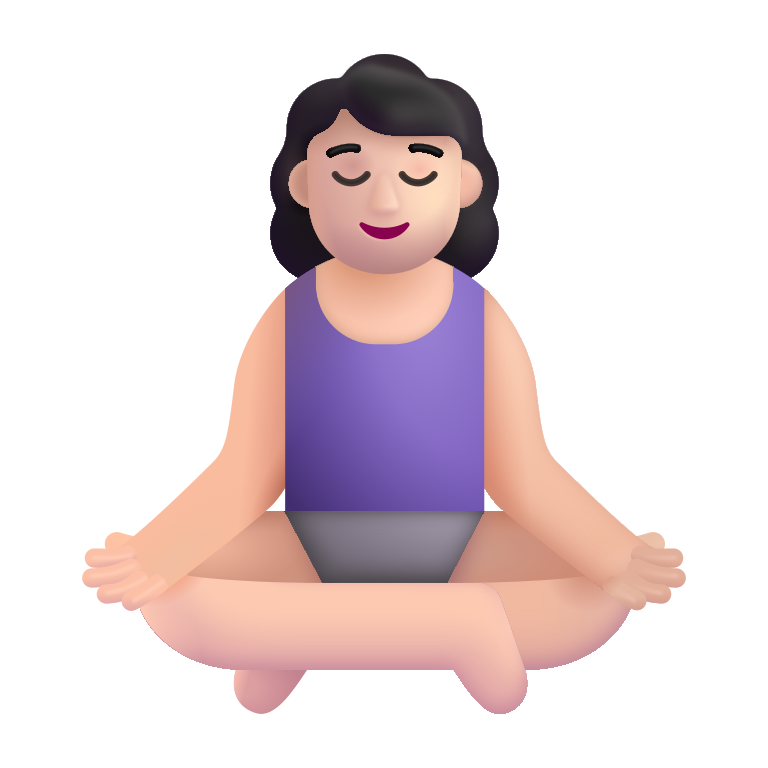
woman in lotus position color light